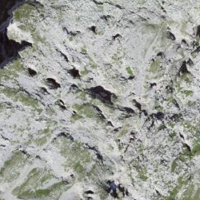
EUNIS habitat code: 48
Species observed at this site:
Saxifraga aizoides
Doronicum grandiflorum